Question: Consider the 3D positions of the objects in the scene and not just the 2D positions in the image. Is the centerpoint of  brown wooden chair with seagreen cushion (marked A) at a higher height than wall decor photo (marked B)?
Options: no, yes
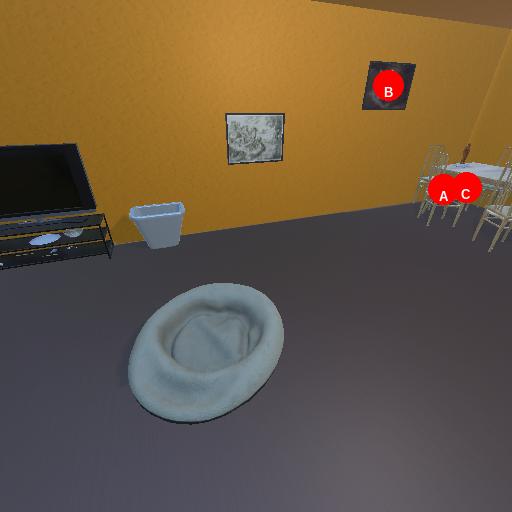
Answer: no